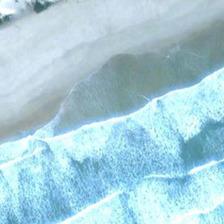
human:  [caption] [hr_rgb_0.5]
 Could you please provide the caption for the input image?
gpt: yellow beach is near ocean with white waves .

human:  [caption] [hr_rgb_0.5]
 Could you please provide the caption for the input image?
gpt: yellow beach is near ocean with white waves .

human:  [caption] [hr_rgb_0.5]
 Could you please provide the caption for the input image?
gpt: yellow beach is near ocean with white waves .

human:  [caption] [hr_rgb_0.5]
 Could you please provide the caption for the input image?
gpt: yellow beach is near ocean with white waves .

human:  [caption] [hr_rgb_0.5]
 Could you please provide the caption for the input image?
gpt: yellow beach is near ocean with white waves .